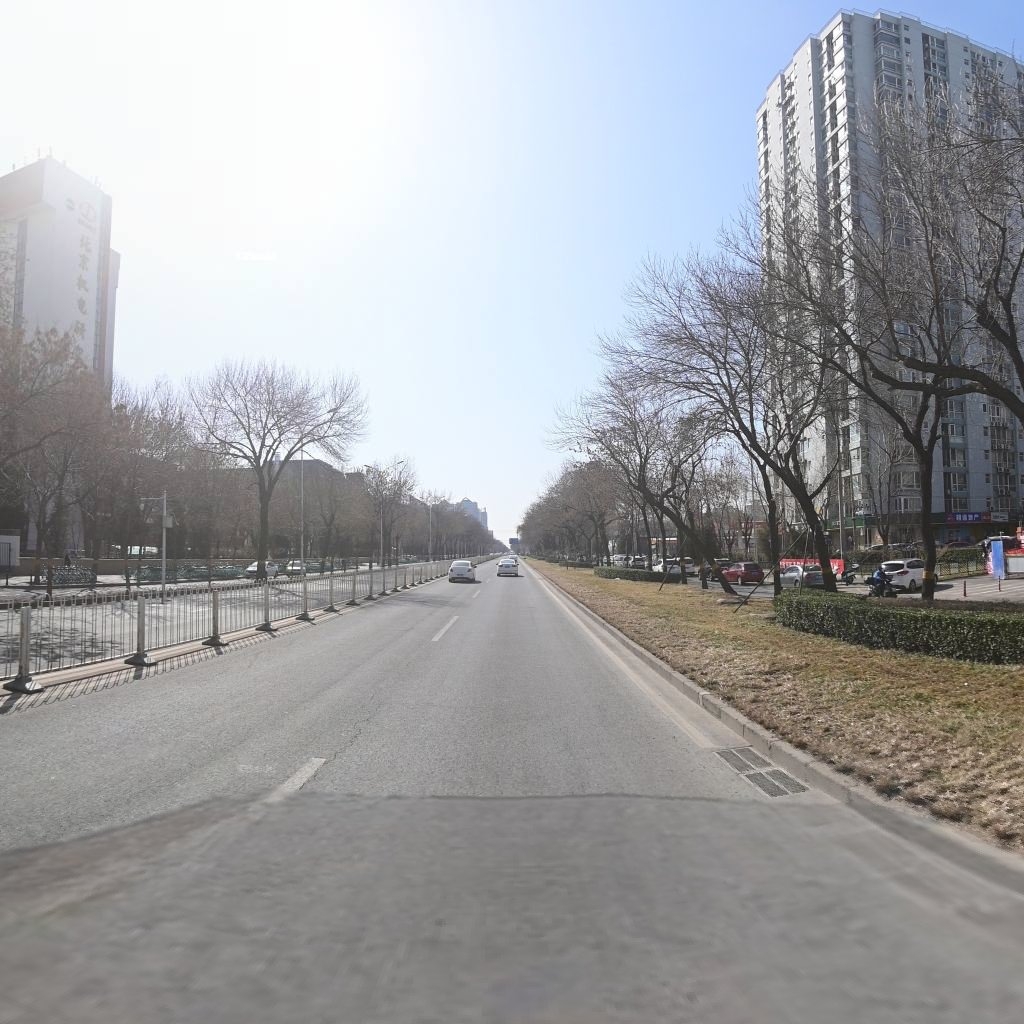
Region: Haidian
Road damage annotations: longitudinal crack